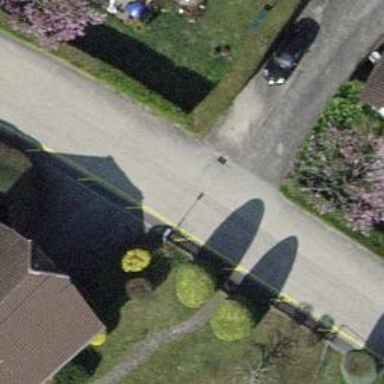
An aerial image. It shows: Residential road with asphalt surface. There is sidewalk alongside.